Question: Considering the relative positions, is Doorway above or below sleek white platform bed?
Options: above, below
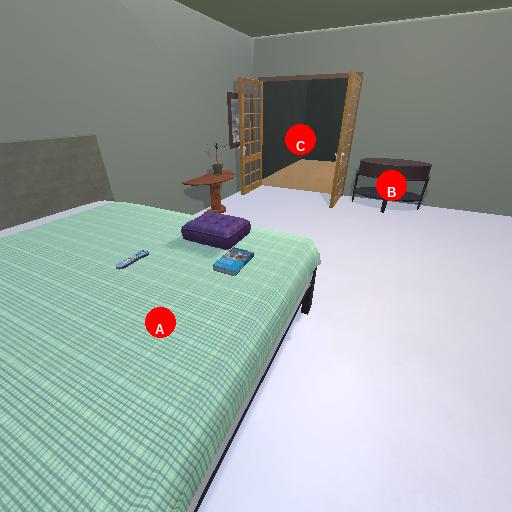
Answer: above